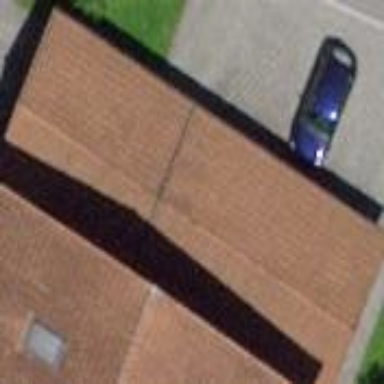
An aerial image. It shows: Group of garages.